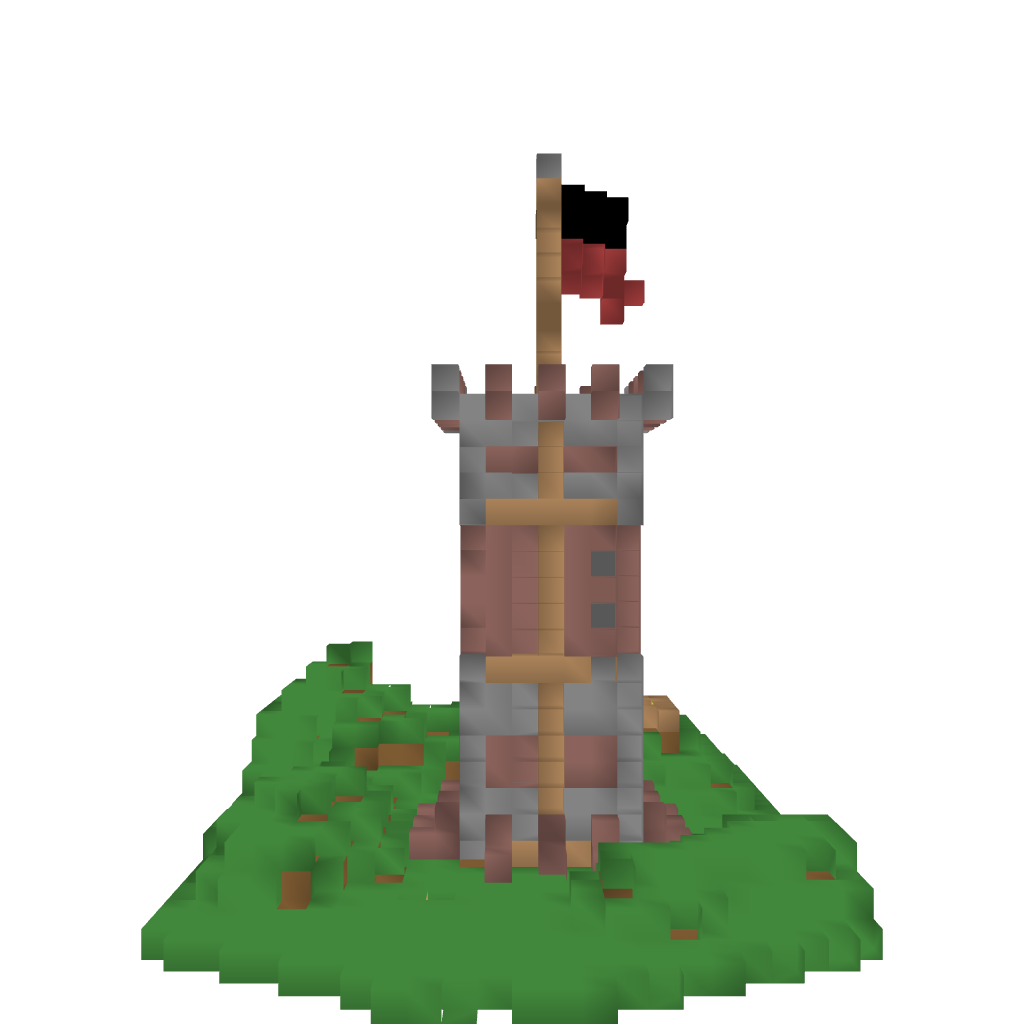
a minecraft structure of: Castle/Chateau bad low quality